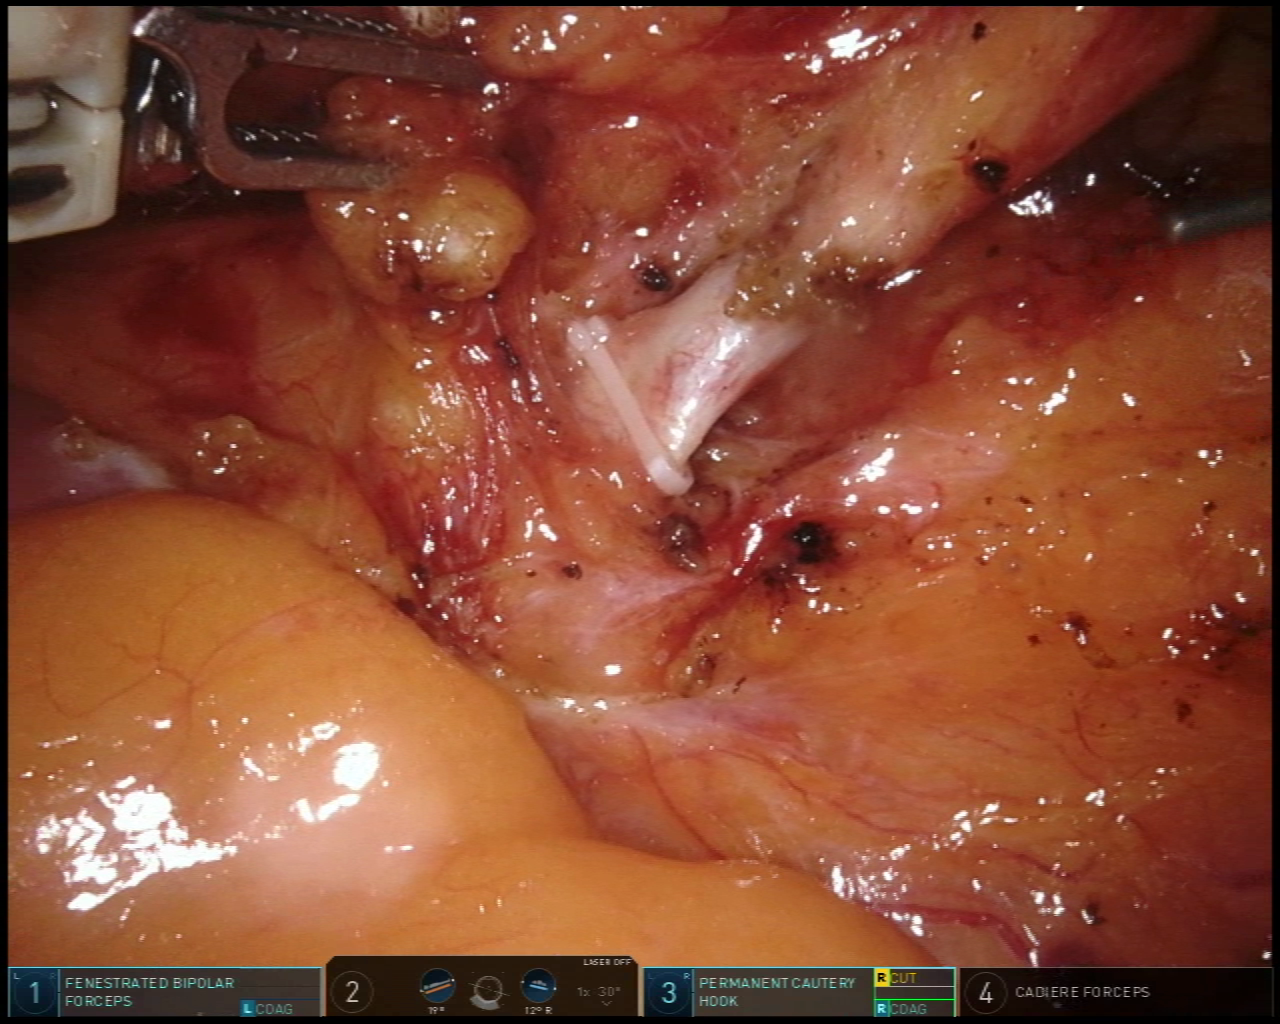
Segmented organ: inferior_mesenteric_artery
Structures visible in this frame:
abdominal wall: no
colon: no
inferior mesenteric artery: yes
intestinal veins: no
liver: no
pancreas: no
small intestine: no
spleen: no
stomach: no
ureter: no
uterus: no
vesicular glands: no